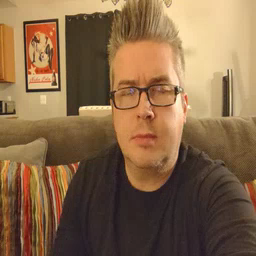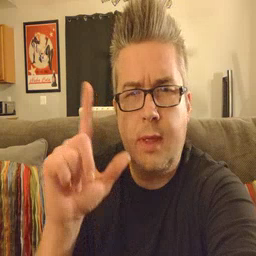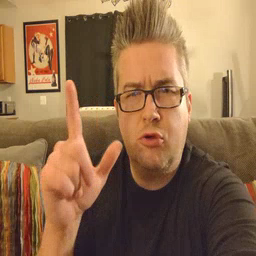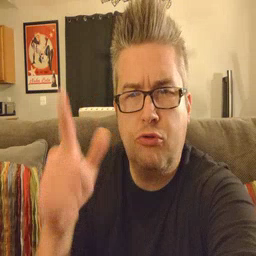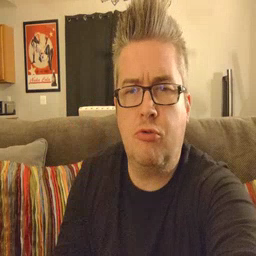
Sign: later